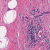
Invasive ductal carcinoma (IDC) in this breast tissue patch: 0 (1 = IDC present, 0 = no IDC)